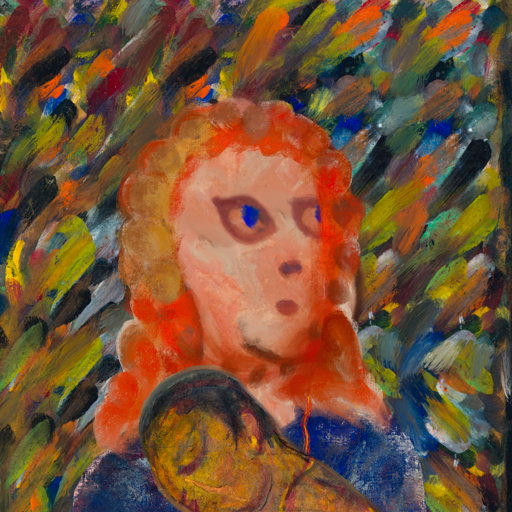
Background: An_Impression, Head And Neck Side: Roy_Bahadur, Face Side: Mother_And_Son_Mother, Bust: Irani, Hair Side: Rupkatha, Head Accessory: Blank, Second Necklace: Gypsy_Mother_2, Necklace: Blank, Baby: GypsyMother_Baby